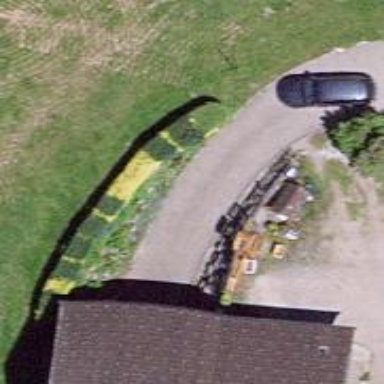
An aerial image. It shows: Hedge barrier.